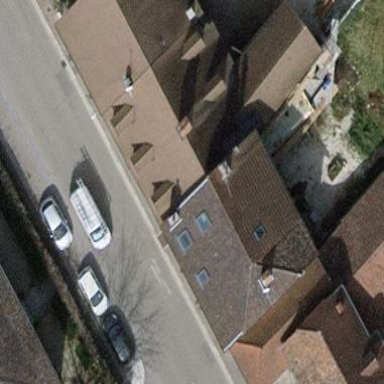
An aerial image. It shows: Semidetached house.